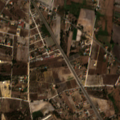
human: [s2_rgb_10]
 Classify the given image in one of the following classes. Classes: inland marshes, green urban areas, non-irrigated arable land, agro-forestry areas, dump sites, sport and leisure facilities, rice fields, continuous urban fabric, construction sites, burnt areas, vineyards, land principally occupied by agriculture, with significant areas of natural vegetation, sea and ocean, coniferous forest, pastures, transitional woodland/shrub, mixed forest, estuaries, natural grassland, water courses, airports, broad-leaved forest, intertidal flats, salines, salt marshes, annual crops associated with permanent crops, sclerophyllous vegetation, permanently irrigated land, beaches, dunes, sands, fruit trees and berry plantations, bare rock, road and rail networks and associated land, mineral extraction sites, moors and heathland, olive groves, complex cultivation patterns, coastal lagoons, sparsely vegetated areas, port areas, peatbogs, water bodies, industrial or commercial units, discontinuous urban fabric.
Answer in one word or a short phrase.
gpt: discontinuous urban fabric, complex cultivation patterns, land principally occupied by agriculture, with significant areas of natural vegetation